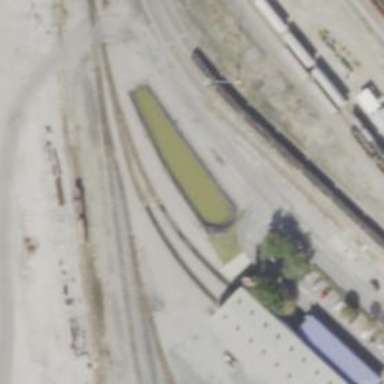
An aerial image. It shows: Railway yard used for servicing trains.